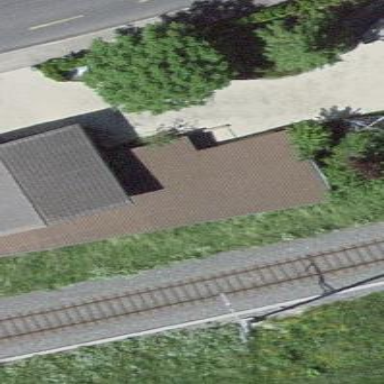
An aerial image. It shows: Garage.